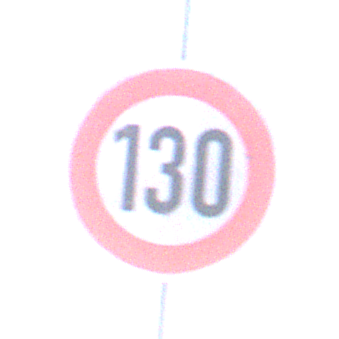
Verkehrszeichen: Geschwindigkeit130
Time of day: MorningAfternoon
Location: Outdoor (Nature)
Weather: Clear
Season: NotSpecified
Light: Natural